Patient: sex M, age 47
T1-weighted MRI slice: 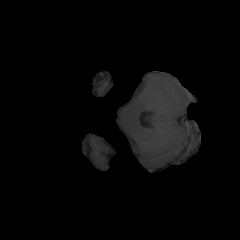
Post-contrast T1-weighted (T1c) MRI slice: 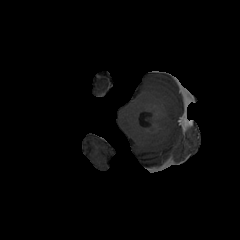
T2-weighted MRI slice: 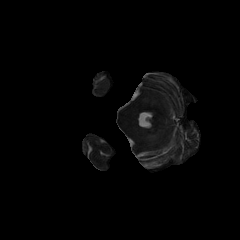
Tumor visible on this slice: no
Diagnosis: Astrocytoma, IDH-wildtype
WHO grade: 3